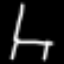
Label: chair